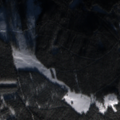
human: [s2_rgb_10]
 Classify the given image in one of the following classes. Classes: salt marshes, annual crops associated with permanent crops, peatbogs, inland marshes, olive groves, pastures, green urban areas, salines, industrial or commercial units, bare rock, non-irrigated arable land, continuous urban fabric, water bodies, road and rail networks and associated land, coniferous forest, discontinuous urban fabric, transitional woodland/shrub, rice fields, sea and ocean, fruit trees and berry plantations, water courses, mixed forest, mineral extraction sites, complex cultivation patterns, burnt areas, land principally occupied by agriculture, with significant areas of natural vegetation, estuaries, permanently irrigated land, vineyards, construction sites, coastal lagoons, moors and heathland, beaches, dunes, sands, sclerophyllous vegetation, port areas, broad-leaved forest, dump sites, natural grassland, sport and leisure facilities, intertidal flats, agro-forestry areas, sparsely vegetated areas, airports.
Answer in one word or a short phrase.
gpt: coniferous forest, transitional woodland/shrub